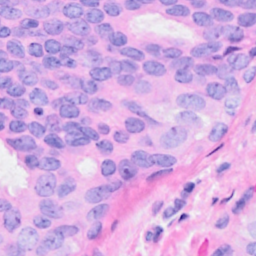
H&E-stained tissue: Breast